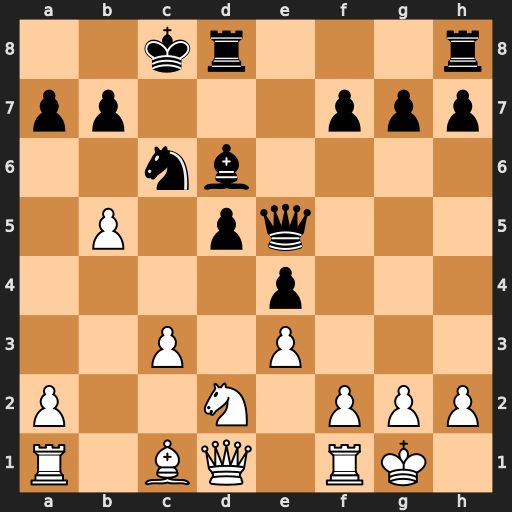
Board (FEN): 2kr3r/pp3ppp/2nb4/1P1pq3/4p3/2P1P3/P2N1PPP/R1BQ1RK1
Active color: w
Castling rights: -
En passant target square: -
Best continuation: f4 Qxc3 bxc6 Qxe3+ Kh1